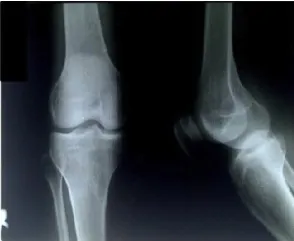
Knee Radiograph. . (a) In 19 November 2013, it is shown the narrowing of knee joint gap.
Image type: radiology (x_ray)